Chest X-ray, PA view. Patient: 62 years old, sex M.
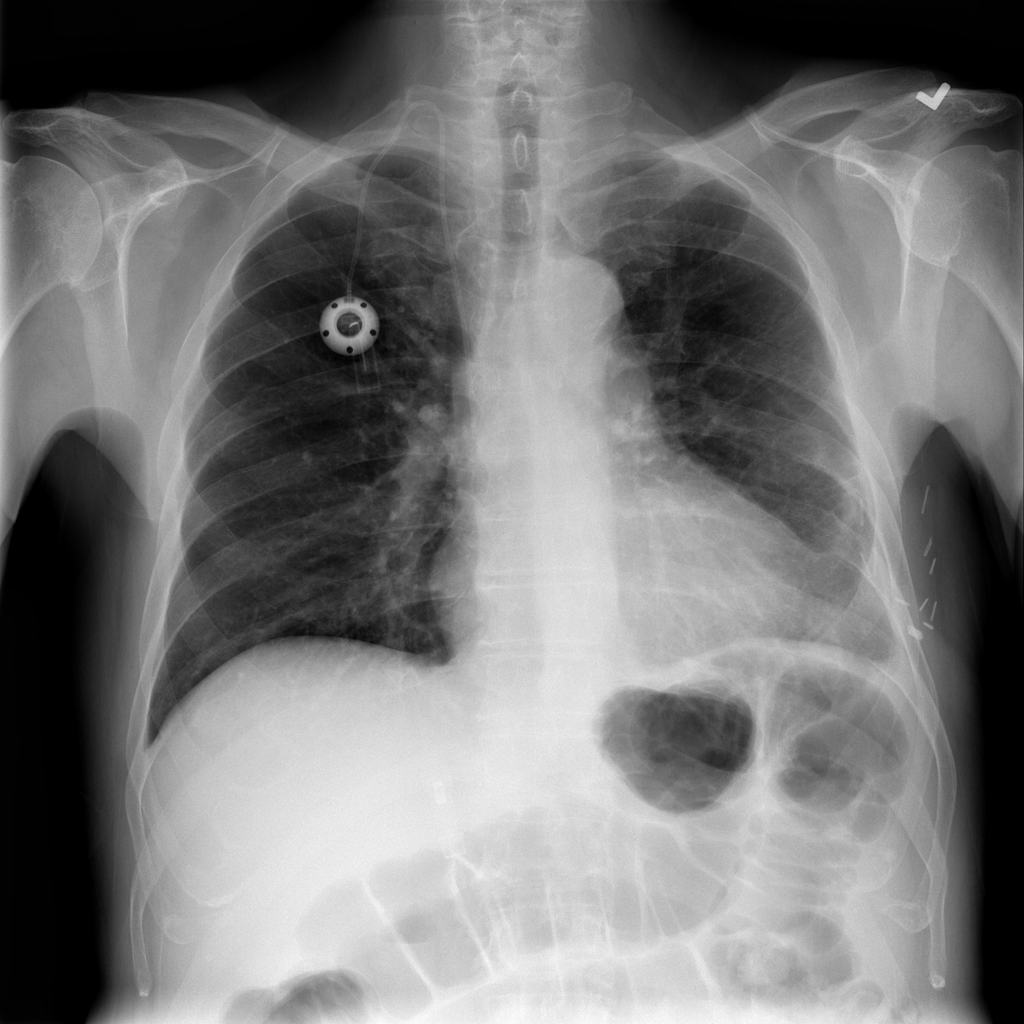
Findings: No Finding